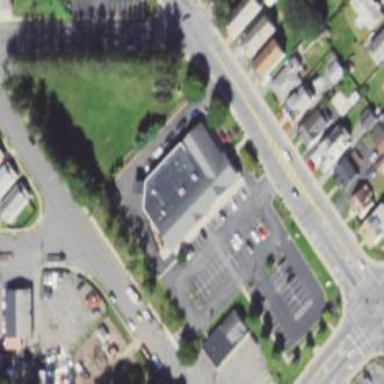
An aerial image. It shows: Retail building.